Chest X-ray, AP view. Patient: 69 years old, sex F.
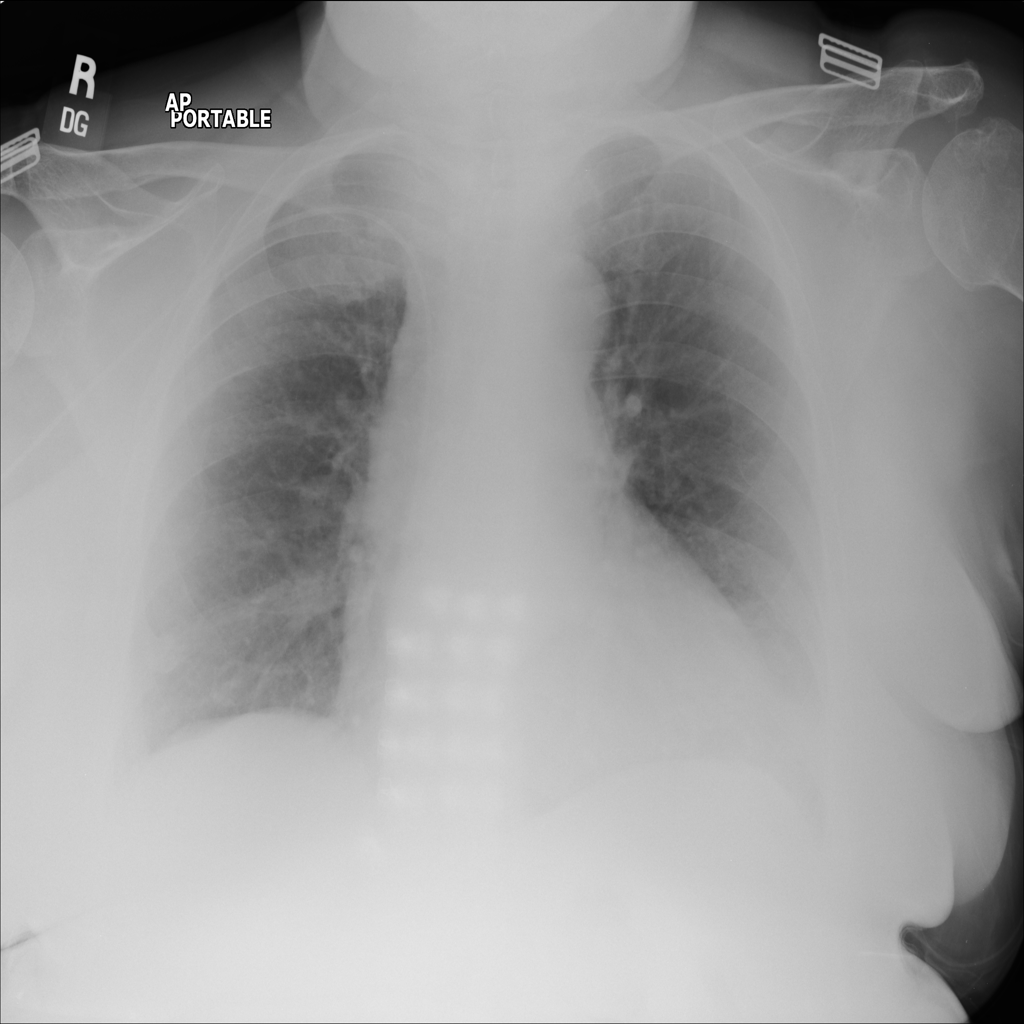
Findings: No Finding